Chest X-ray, PA view. Patient: 53 years old, sex F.
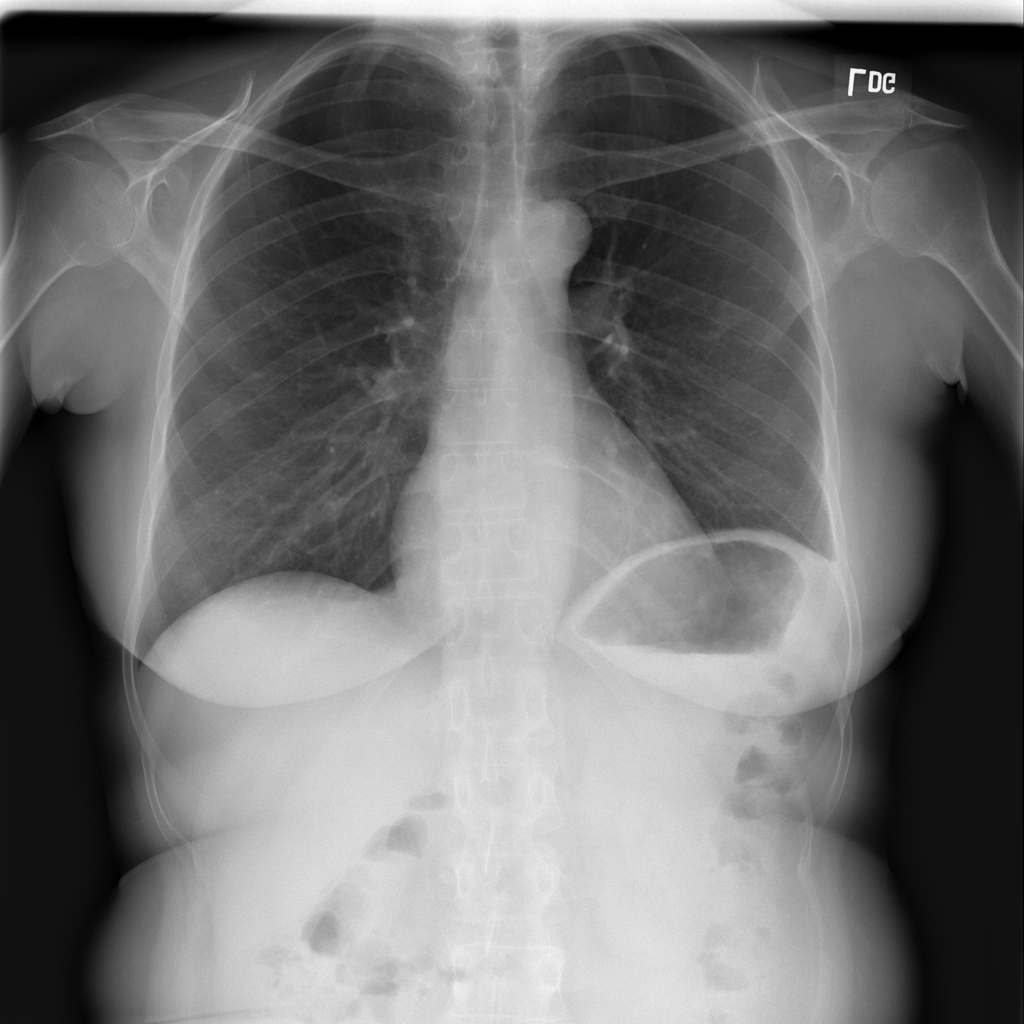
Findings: No Finding